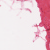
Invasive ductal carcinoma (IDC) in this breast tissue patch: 0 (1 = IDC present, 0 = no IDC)